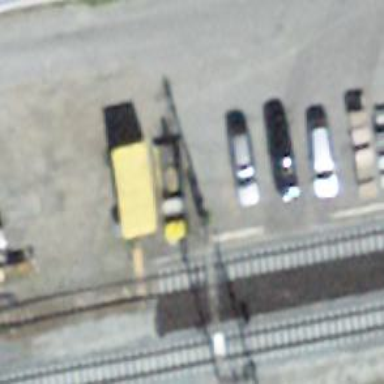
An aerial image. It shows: Close-up of railway platform edge.